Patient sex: M
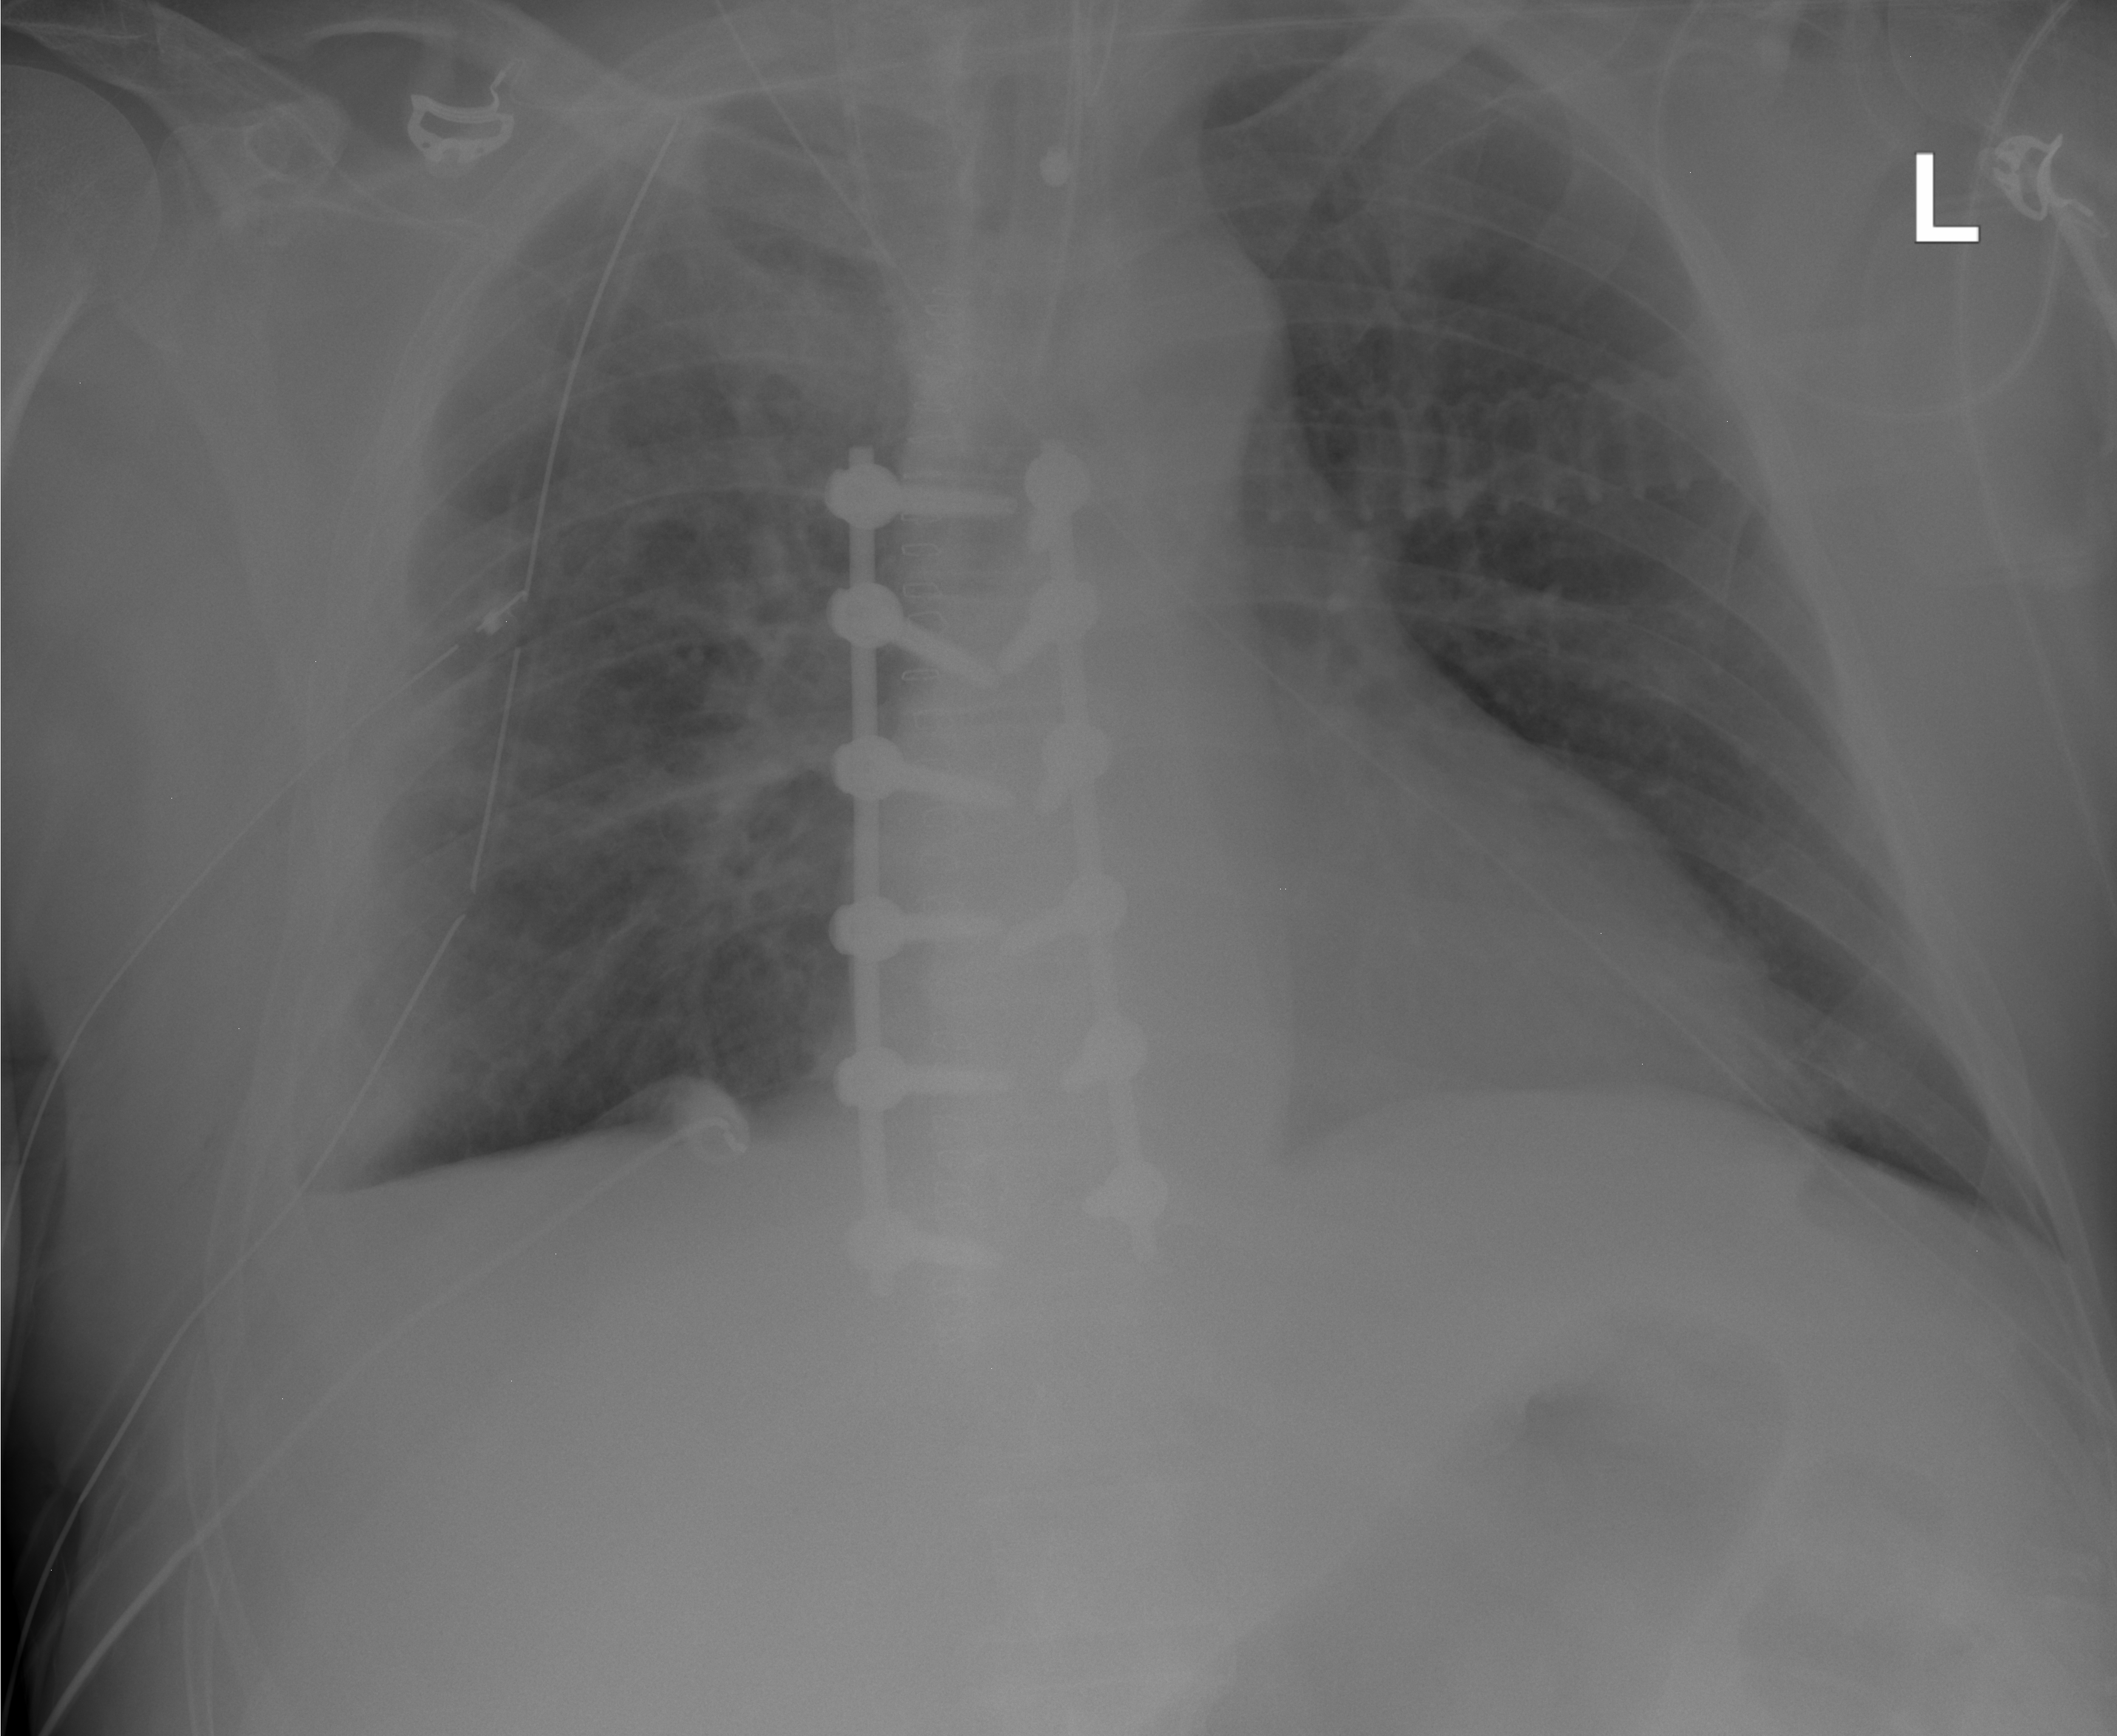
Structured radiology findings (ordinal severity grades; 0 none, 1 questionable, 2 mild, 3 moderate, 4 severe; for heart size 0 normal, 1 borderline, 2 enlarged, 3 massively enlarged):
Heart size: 2
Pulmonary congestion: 2
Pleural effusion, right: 2
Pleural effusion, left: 0
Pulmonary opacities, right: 0
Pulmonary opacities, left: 0
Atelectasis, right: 2
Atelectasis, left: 0